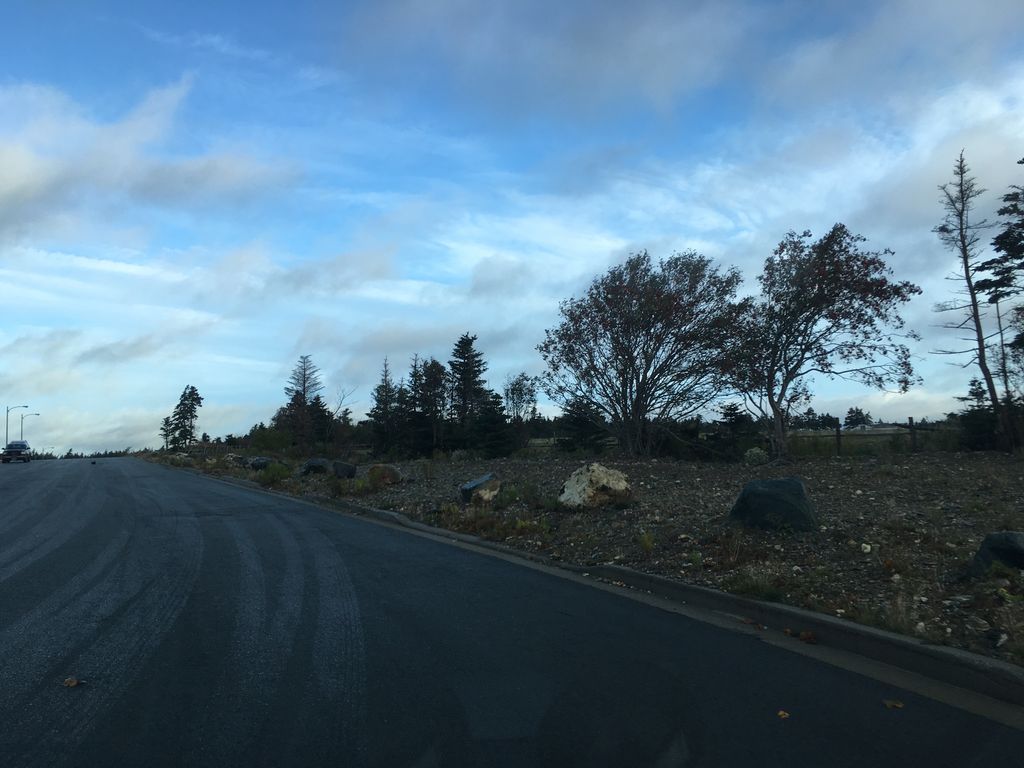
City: st_johns